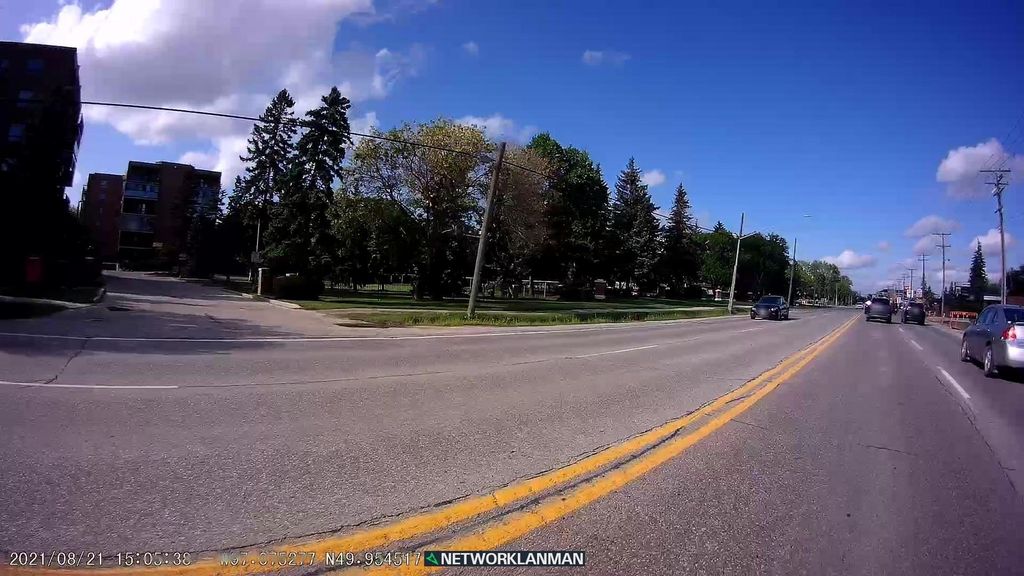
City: winnipeg